Field crop: maize
Growth stage: 2
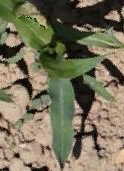
Species: maize